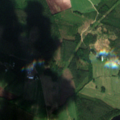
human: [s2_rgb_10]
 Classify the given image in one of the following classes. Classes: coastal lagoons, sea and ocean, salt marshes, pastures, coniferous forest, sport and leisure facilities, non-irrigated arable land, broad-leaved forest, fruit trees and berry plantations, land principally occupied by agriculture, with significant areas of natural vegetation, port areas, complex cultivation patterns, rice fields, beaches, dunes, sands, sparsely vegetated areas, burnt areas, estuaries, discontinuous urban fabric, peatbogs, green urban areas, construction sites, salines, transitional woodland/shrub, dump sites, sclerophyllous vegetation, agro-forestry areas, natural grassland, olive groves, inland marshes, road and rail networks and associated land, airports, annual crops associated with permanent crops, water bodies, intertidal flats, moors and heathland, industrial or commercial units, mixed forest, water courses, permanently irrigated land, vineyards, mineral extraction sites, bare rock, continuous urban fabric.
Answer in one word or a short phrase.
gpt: non-irrigated arable land, coniferous forest, mixed forest, transitional woodland/shrub